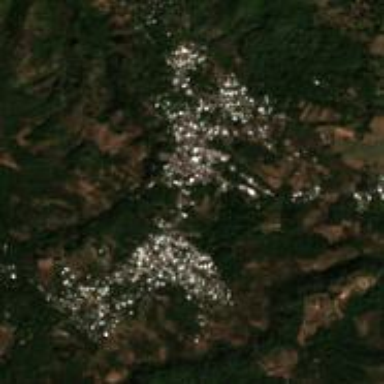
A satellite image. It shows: Town.